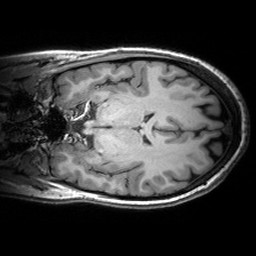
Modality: T1w
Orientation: coronal
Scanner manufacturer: siemens
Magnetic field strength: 3 T
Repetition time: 2.53 s
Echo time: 0.00299 s